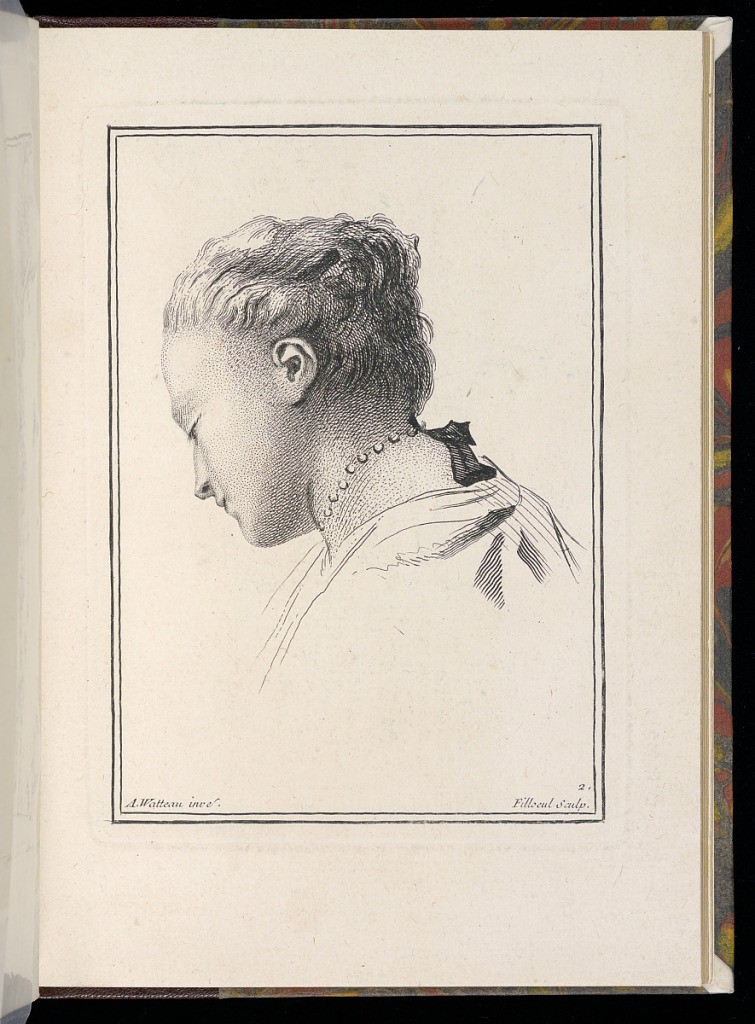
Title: Study of a Woman's Head
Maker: Antoine Watteau, French, 1684–1721
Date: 1734
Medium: Etching on laid paper
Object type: Print
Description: Study of a woman's head, after A. Watteau. The woman is seen in profile, looking downwards. She wears a necklace with a black ribbon at the back of her neck. Her shoulders are suggested with a few lines but left incomplete. The plate is numbered and signed.